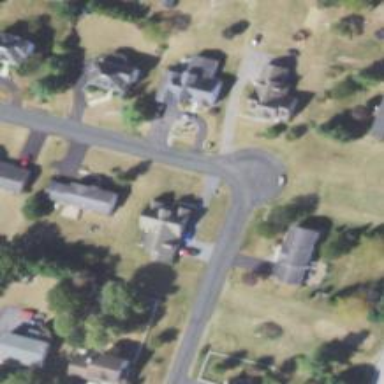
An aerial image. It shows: Residential road.